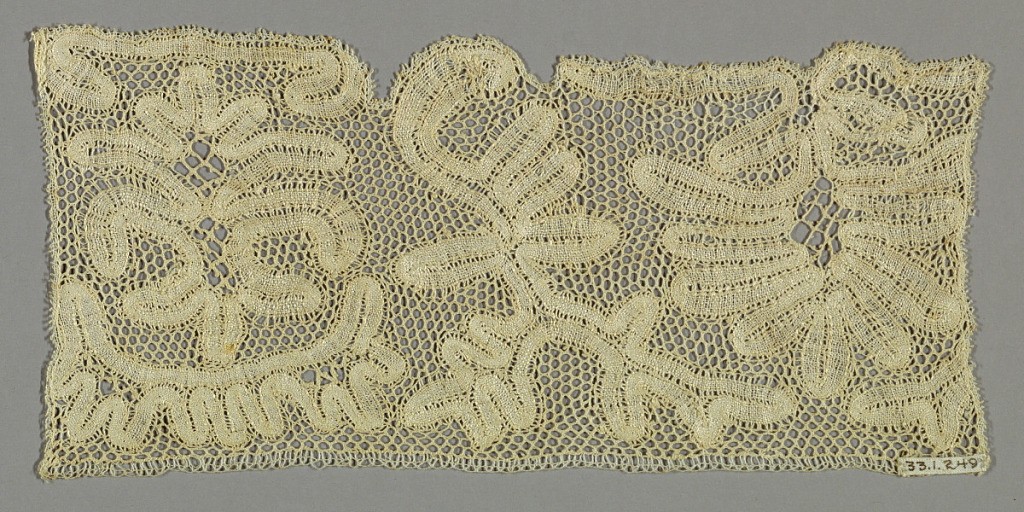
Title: Fragment
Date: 19th century
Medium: linen Technique: bobbin made continuous tape with net added
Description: Scrolling tape forming leaf motifs. Similar to Eastern European work.